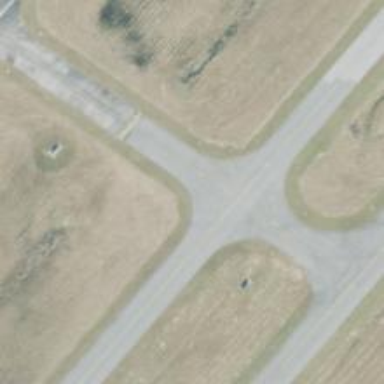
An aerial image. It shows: View of taxiway at the airport.